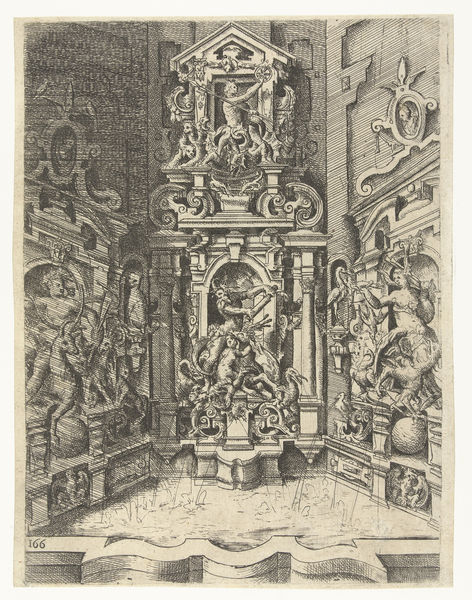
Titel: Grote fontein, ingebouwd tussen drie muren
Künstler: Wendel (I) Dietterlin
Standort: Amsterdam
Institution: Rijksmuseum
Schlagwörter: homme, gravure, dessin, fronton, église, animaux, serpent, cerf, chevreuil